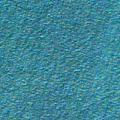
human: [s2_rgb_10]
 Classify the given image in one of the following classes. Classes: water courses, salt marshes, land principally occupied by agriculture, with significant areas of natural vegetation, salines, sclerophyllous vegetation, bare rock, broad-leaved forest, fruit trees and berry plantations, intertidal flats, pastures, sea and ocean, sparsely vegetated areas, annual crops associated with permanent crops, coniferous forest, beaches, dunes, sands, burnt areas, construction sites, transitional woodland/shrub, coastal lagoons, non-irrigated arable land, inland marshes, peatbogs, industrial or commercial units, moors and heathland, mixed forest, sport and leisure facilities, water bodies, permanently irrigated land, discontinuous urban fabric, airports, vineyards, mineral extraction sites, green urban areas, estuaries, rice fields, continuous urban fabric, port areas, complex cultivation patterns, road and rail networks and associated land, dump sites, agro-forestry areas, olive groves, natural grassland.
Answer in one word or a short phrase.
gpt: sea and ocean